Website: bh-photo
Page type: receipt
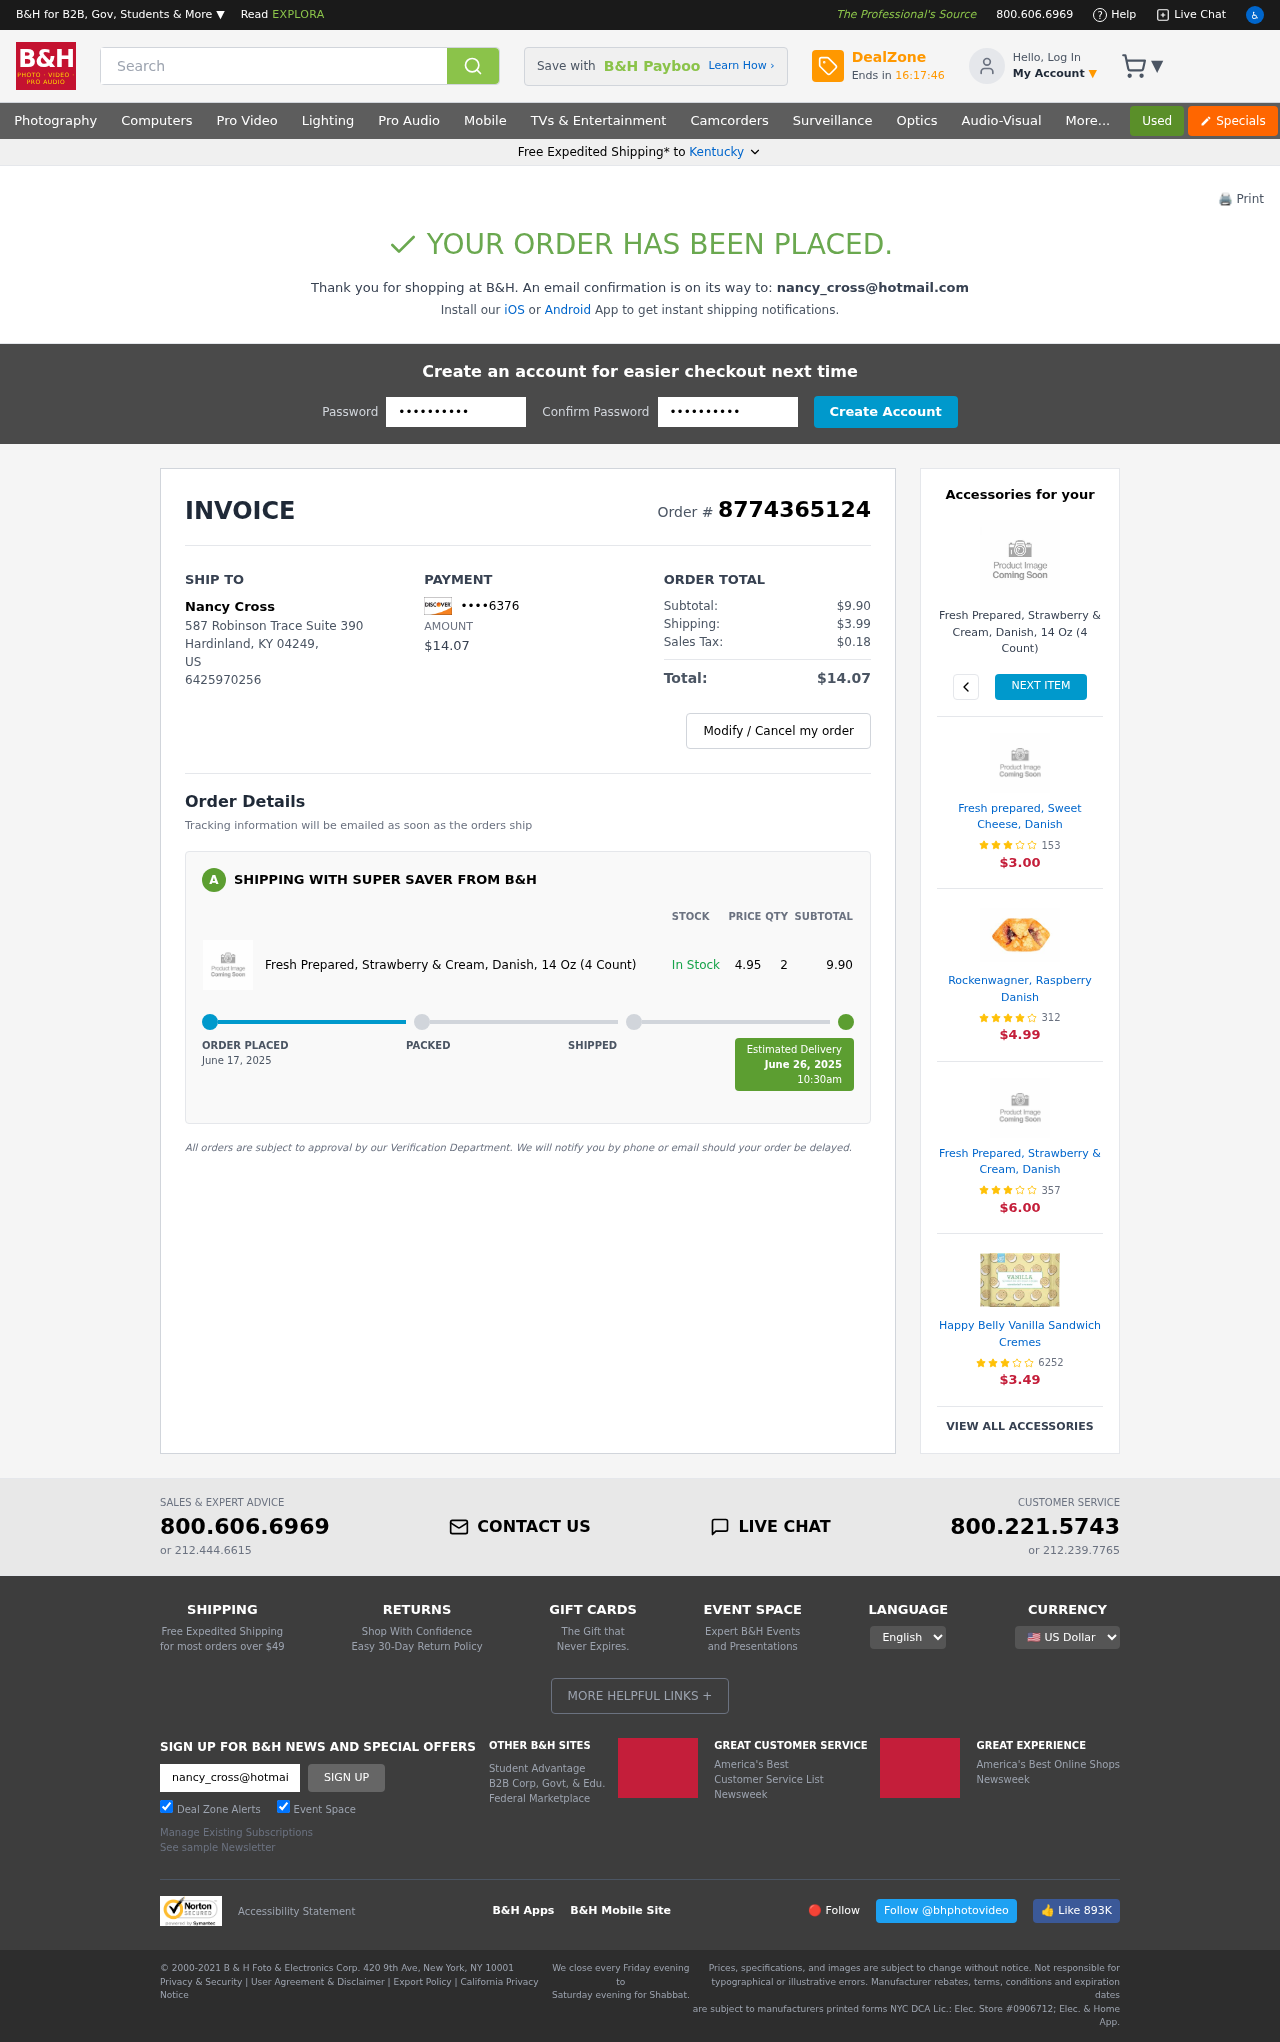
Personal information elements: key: PII_CARD_LAST4
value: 6376
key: PII_CITY
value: Hardinland
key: PII_EMAIL
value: nancy_cross@hotmail.com
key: PII_FULLNAME
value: Nancy Cross
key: PII_PHONE
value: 6425970256
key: PII_POSTCODE
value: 04249
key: PII_STATE
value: Kentucky
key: PII_STATE_ABBR
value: KY
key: PII_STREET
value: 587 Robinson Trace Suite 390
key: PII_COUNTRY_CODE
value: US
Product elements: key: PRODUCT1_NAME
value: Fresh Prepared, Strawberry & Cream, Danish, 14 Oz (4 Count)
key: PRODUCT1_PRICE
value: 4.95
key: PRODUCT1_QUANTITY
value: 2
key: PRODUCT1_NAME2
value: Fresh Prepared, Strawberry & Cream, Danish, 14 Oz (4 Count)
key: PRODUCT2_NAME
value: Fresh prepared, Sweet Cheese, Danish
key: PRODUCT2_NUM_RATINGS
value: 153
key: PRODUCT2_PRICE
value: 3.00
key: PRODUCT3_NAME
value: Rockenwagner, Raspberry Danish
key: PRODUCT3_NUM_RATINGS
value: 312
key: PRODUCT3_PRICE
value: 4.99
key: PRODUCT4_NAME
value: Fresh Prepared, Strawberry & Cream, Danish
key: PRODUCT4_NUM_RATINGS
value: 357
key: PRODUCT4_PRICE
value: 6.00
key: PRODUCT5_NAME
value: Happy Belly Vanilla Sandwich Cremes
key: PRODUCT5_NUM_RATINGS
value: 6252
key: PRODUCT5_PRICE
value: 3.49
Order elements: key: ORDER_ID
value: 8774365124
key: ORDER_TOTAL
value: $14.07
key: ORDER_SUBTOTAL
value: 9.90
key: ORDER_SUBTOTAL
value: $9.90
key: ORDER_SHIPPING_COST
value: $3.99
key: ORDER_TAX
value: $0.18
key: ORDER_DATE
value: June 17, 2025
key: ORDER_DELIVERY_DATE
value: June 26, 2025
Search elements: key: HEADER_SEARCH
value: Search